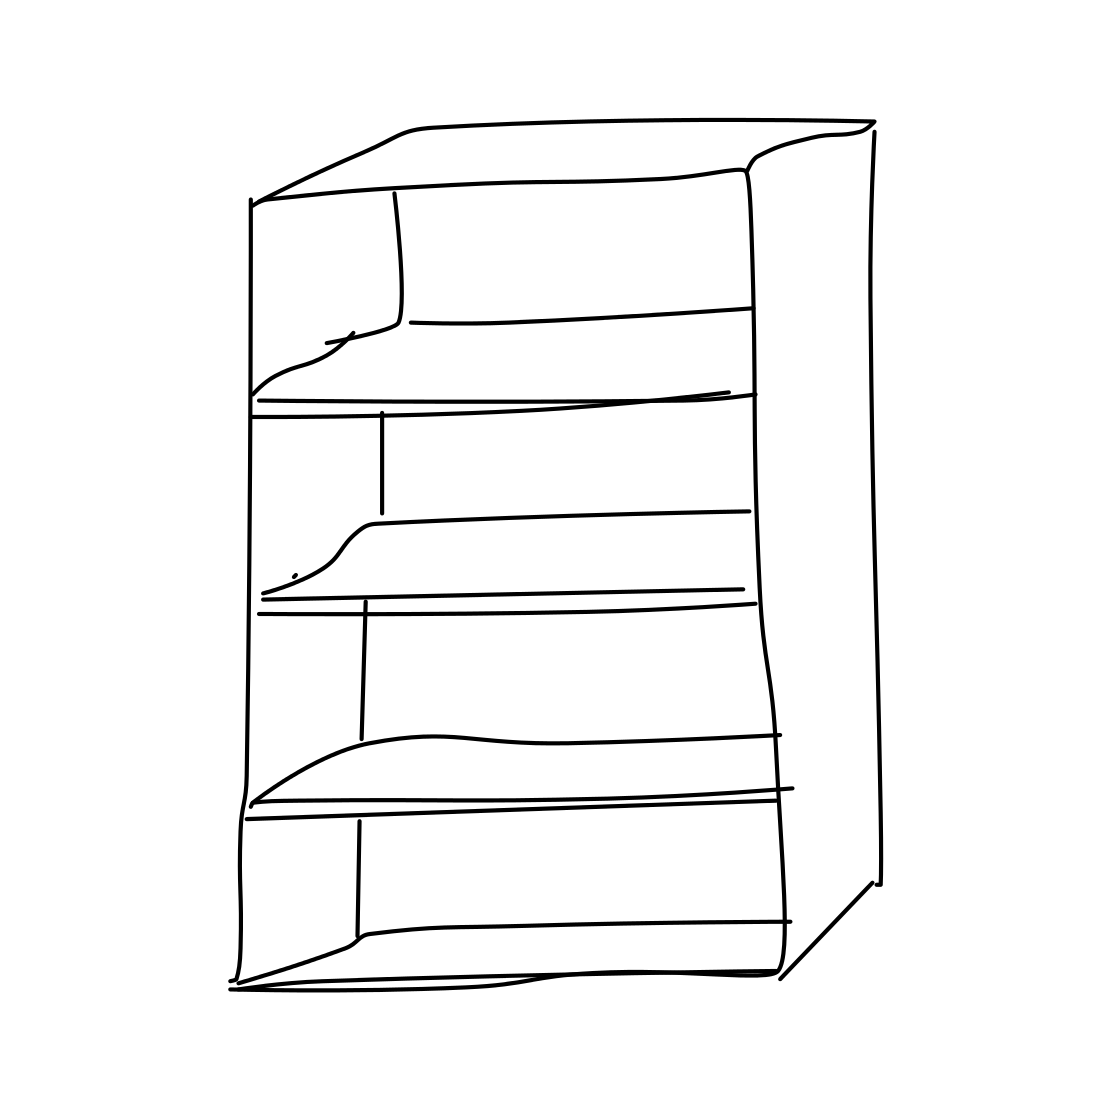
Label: bookshelf